Interaction volume radius: 10 \u00c5
Interaction volume height: 20 \u00c5
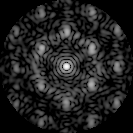
Disorder parameter: 0.5484